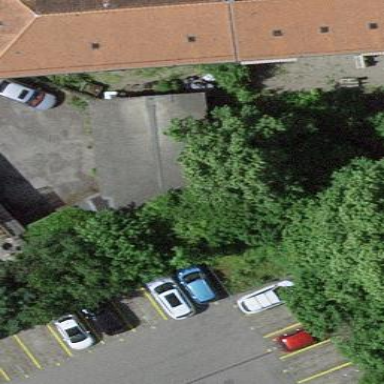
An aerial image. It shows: Group of garages.